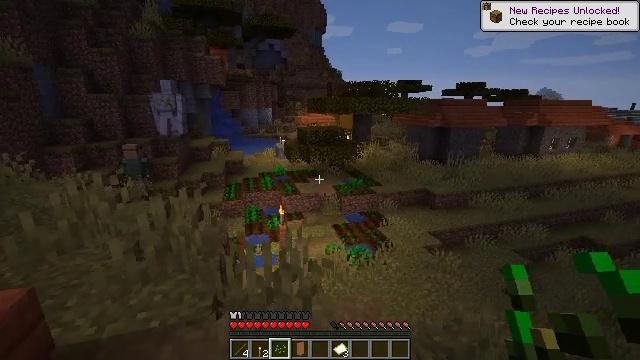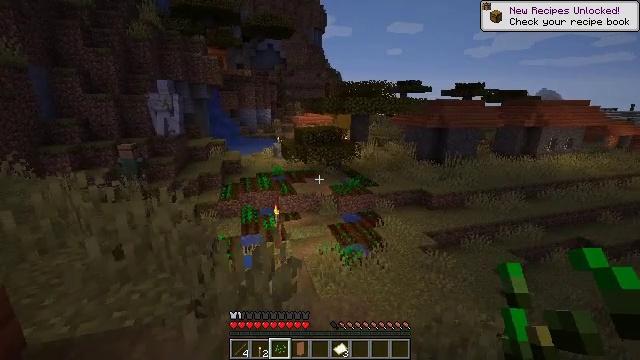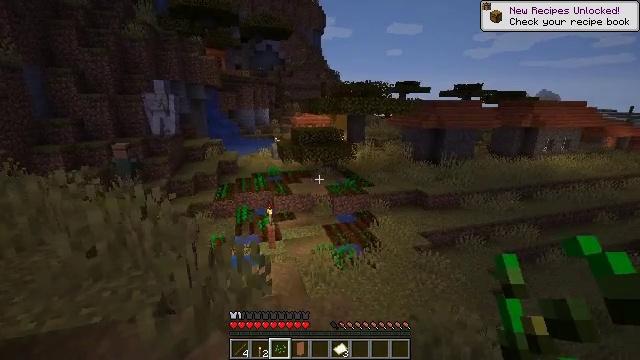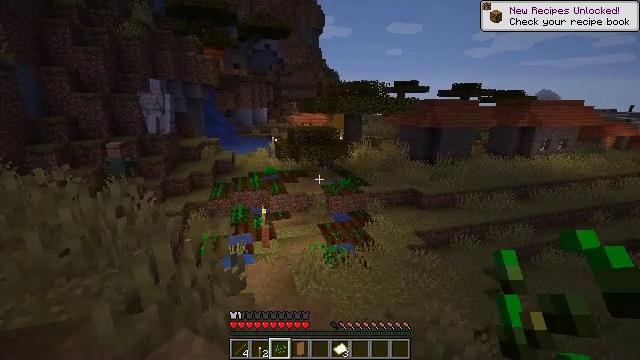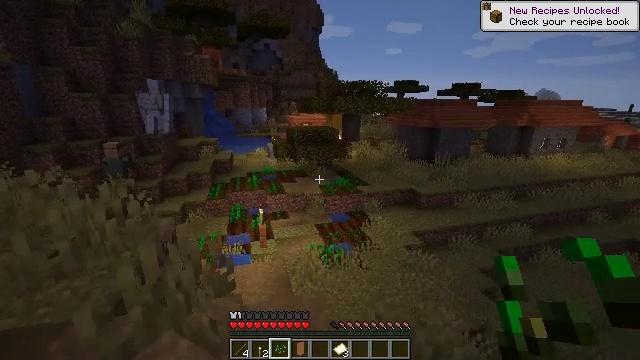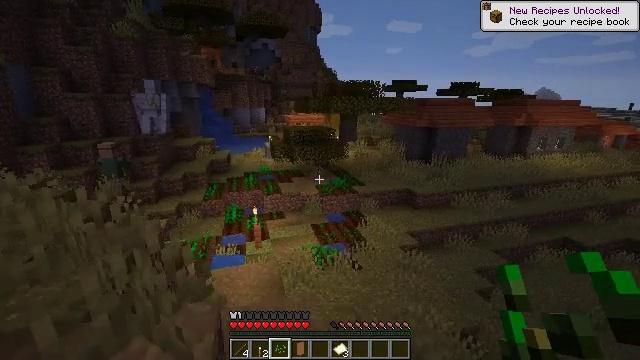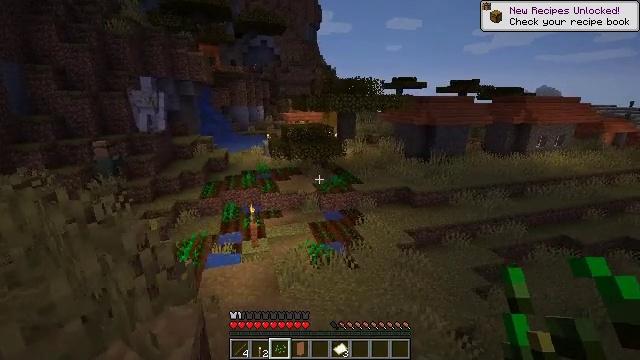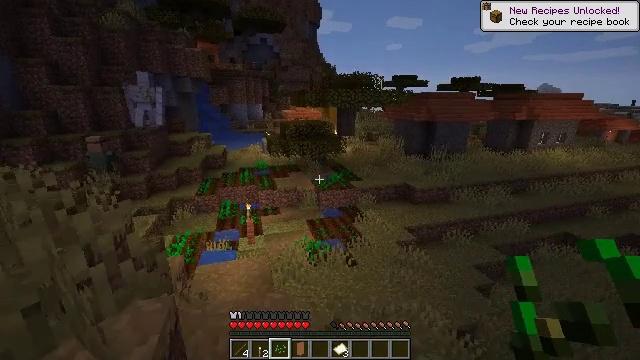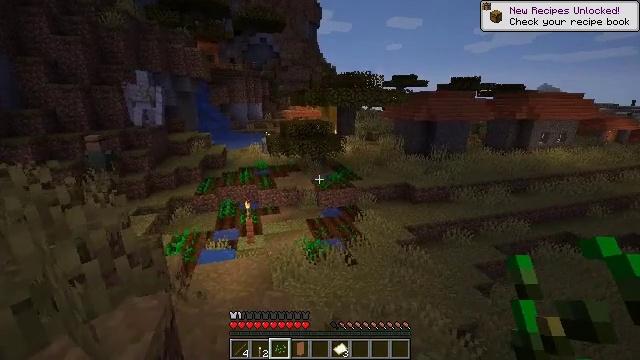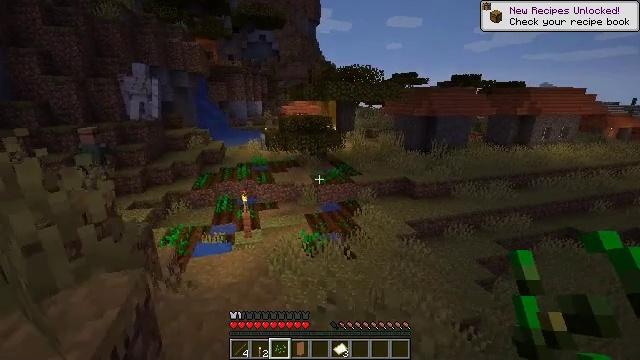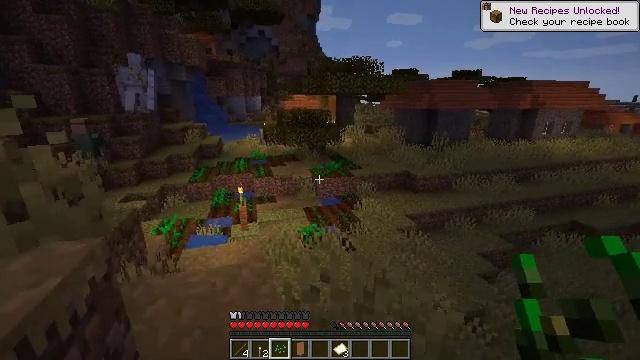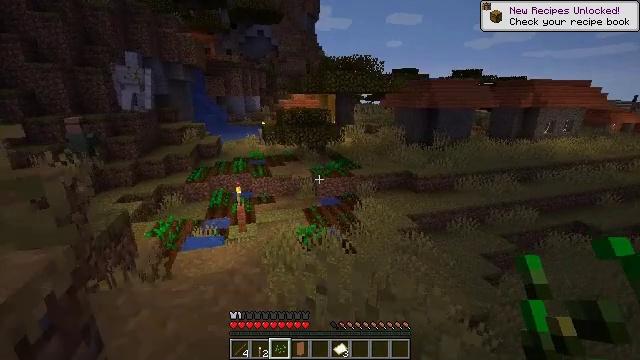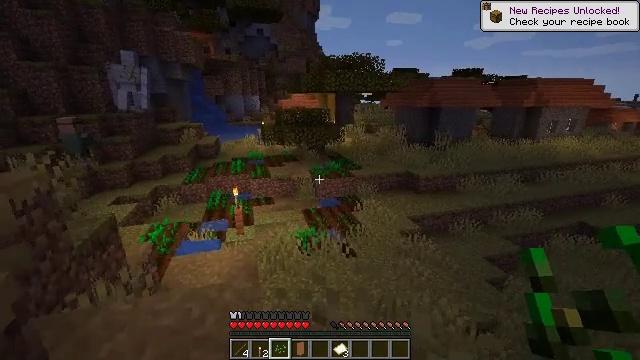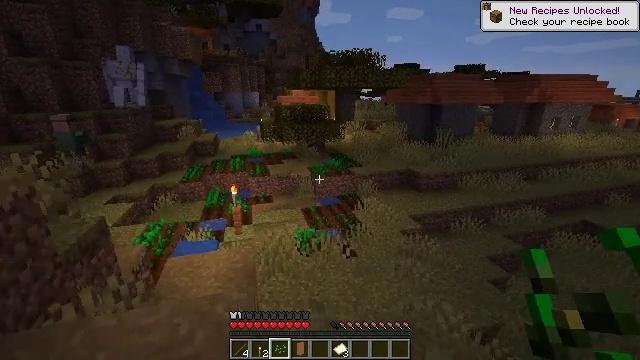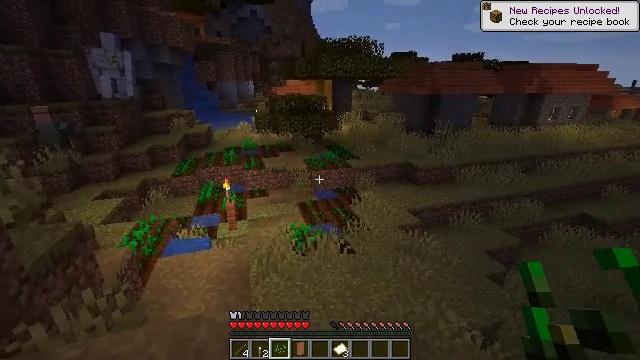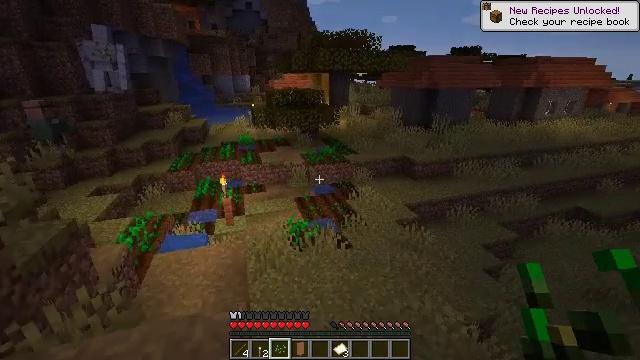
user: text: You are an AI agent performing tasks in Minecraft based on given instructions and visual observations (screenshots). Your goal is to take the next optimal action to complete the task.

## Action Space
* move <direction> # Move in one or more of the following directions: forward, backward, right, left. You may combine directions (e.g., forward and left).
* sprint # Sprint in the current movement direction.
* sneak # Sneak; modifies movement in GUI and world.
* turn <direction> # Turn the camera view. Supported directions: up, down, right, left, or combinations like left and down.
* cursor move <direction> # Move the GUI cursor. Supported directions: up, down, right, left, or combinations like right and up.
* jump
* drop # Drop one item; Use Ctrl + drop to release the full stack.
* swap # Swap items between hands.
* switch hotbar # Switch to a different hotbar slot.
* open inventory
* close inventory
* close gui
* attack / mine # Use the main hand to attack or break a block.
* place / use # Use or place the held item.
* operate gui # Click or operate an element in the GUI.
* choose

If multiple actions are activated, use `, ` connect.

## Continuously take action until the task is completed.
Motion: motion action
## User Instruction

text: Break the acacia wood to collect it.
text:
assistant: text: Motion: move right
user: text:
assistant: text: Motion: move right
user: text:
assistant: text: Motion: move right
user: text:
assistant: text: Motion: move right
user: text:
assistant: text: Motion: move forward and move right
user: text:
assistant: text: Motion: move forward
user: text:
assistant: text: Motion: move forward
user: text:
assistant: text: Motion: move forward
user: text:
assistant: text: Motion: move forward
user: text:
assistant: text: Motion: move forward
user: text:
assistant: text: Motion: move forward
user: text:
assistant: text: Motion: move forward
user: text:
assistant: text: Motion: move forward
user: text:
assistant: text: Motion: move forward, turn down
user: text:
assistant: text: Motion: move forward, turn down
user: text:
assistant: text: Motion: move forward, turn down
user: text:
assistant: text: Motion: move forward, turn right and down
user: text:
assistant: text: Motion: move forward, turn right and down
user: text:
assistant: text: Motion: move forward, turn right and down
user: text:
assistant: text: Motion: move forward, turn down
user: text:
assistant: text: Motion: move forward, turn right and down
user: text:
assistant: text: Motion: move forward, turn right and down
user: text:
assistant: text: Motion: move forward, turn down
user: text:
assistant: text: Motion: move forward, turn right and down
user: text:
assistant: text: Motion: move forward, turn right and down
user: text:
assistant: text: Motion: move forward, turn right and down
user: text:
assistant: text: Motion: move forward
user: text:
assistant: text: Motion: move forward
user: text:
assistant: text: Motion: move forward
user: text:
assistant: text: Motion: move forward, turn right